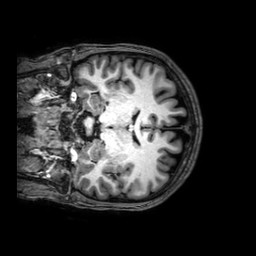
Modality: T1w
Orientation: coronal
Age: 27
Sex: male
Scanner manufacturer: philips
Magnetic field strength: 3 T
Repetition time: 8.2 s
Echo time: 0.0037 s